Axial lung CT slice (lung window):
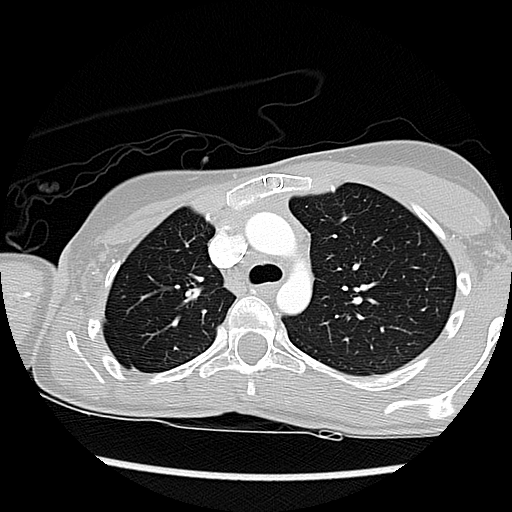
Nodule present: no